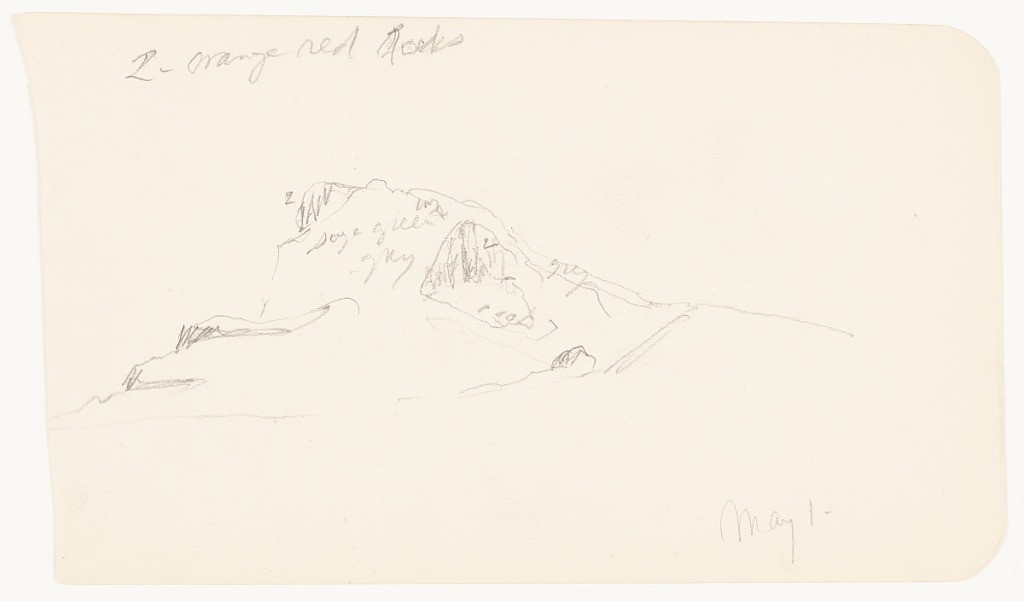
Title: Mountain Peak, Mexico
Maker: Frederic Edwin Church, American, 1826–1900
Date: May 1, 1885
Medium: Graphite on off-white wove paper; verso: graphite
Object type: drawing
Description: Landscape sketch showing a view of a mountain peak in Mexico. Dominating the composition at center, the rugged peak has several rocky outcroppings and is generally rounded in form.

Verso: Landscape sketch showing a view of a rugged mountain range in Mexico. Viewed across a flat plain that comprises the foreground and middle distance, the mountain range rises abruptly to several sharp peaks. Behind it, a distant and shaded mountain range forms an undulating horizon in the background. Above, sunbeams radiate downward from behind a loosely rendered cloud bank.